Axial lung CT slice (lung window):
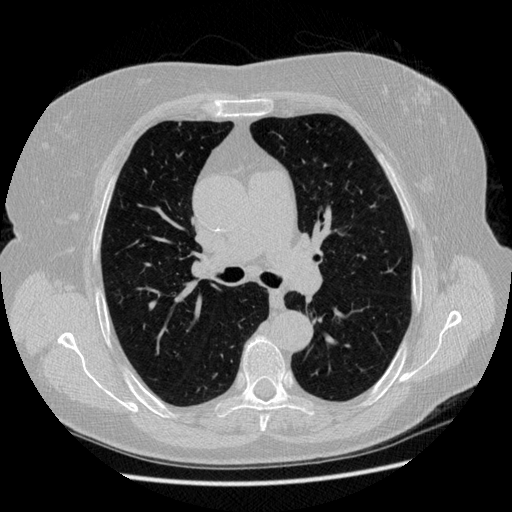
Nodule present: no